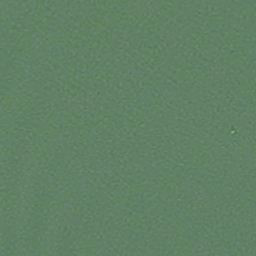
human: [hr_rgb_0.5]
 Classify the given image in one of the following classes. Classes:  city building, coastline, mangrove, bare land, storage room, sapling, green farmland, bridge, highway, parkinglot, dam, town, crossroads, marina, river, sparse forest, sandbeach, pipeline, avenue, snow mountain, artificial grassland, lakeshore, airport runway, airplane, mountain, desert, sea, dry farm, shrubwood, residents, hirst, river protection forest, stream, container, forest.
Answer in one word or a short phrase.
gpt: sea